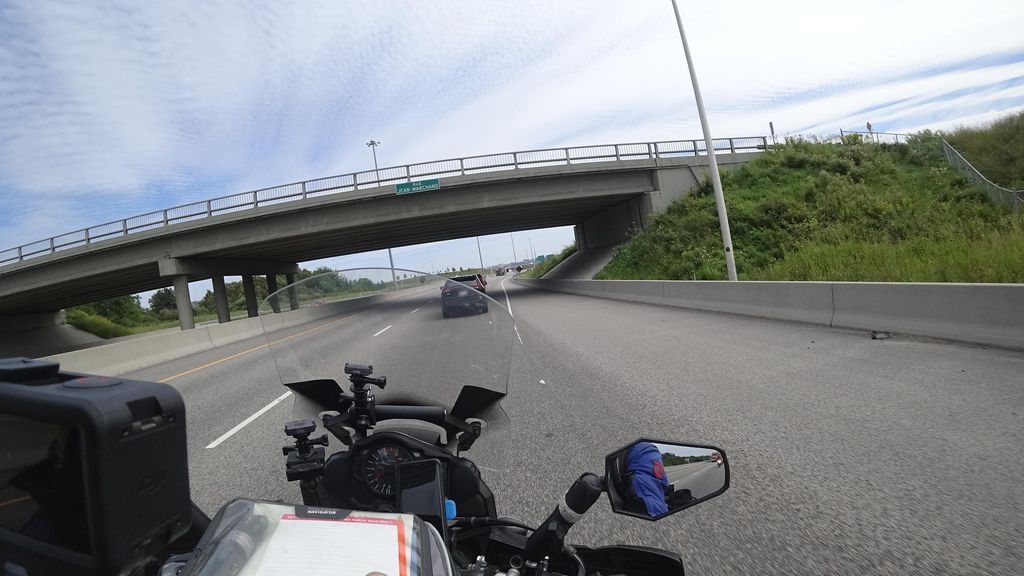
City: quebec_city